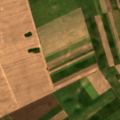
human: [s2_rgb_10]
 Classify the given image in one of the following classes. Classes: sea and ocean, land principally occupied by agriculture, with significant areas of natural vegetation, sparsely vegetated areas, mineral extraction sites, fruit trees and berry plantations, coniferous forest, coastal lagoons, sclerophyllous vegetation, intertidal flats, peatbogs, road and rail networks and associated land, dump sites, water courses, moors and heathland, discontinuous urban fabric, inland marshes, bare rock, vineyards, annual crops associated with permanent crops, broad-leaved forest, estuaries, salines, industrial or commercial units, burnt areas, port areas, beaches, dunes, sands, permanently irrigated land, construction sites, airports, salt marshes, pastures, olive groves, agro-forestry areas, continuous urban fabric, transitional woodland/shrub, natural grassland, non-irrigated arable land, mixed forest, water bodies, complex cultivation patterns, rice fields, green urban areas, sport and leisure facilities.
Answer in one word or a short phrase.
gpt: non-irrigated arable land